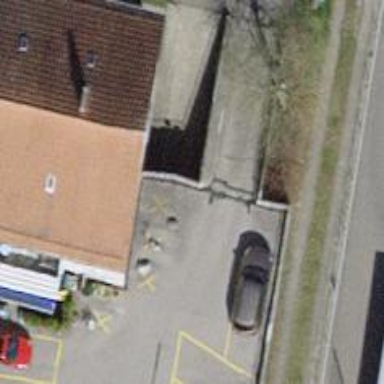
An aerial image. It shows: Parking entrance.